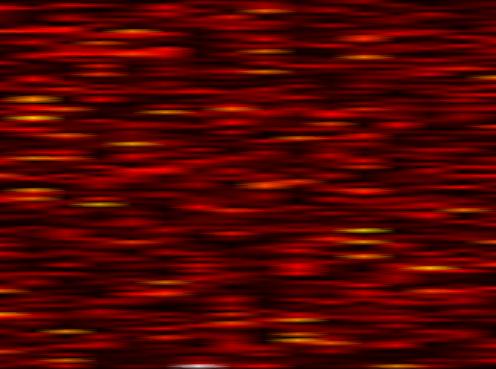
Label: WOLA